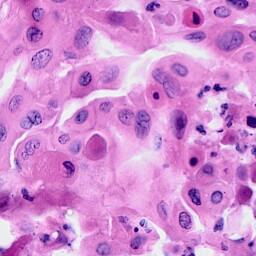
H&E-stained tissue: Cervix